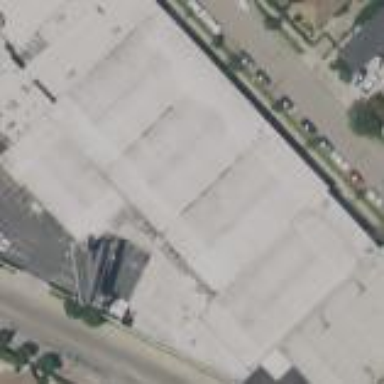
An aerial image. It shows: Warehouse building used for storing goods.